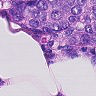
Metastatic tissue present: yes